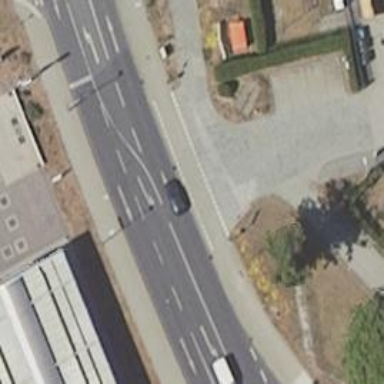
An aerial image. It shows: Road with traffic signals.